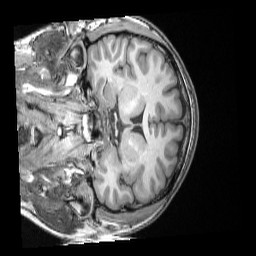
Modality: T1w
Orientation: coronal
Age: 28
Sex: male
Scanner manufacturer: siemens
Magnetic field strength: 3 T
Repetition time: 2 s
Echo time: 0.00339 s